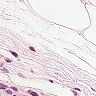
Metastatic tissue present: no